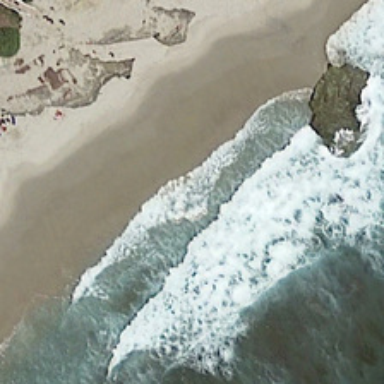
The sea water swashes against a rock on the beach and stirs up white waves .